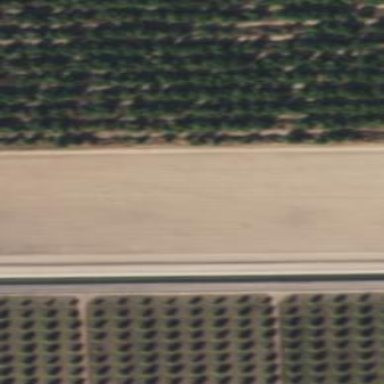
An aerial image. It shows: Orchard.